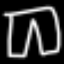
Label: pants